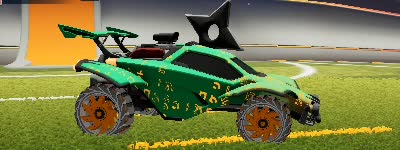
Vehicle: octane